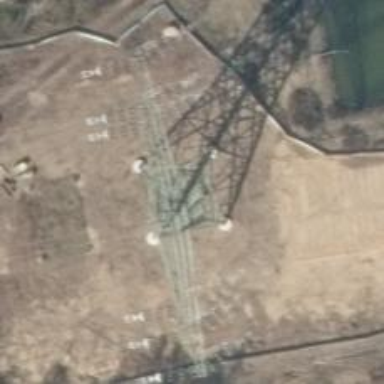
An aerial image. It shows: Three cables of power line.